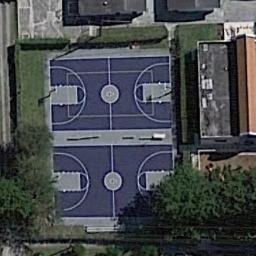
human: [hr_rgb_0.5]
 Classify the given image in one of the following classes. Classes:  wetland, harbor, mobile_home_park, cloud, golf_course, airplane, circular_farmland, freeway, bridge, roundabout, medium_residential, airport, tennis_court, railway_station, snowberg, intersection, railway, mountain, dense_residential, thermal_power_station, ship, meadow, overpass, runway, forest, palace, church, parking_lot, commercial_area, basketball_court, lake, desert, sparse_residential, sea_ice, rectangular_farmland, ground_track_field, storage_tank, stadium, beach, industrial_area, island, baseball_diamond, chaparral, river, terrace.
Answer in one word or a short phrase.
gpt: basketball_court